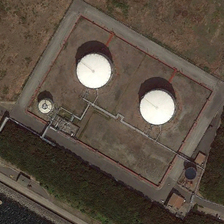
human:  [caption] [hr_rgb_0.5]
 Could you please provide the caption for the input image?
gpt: two large white storage tanks are surrounded by a rectangular road near some green trees and bareland .

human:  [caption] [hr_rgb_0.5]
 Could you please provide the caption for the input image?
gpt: two large white storage tanks are surrounded by a rectangular road near some green trees and bareland .

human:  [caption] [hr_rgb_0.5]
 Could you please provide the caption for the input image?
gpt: two large white storage tanks are surrounded by a rectangular road near some green trees and bareland .

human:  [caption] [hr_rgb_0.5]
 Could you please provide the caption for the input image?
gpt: two large white storage tanks are surrounded by a rectangular road near some green trees and bareland .

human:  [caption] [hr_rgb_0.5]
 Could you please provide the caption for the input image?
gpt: two large white storage tanks are surrounded by a rectangular road near some green trees and bareland .